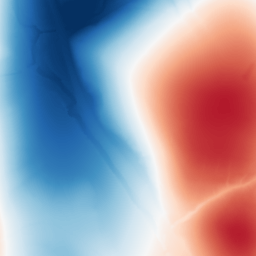
Category: trend_removal
Decomposition family: polynomial
Decomposition parameters: degree: 3
Upsampling method: lanczos
Upsampling parameters: scale: 8
Upsampling scale: 8